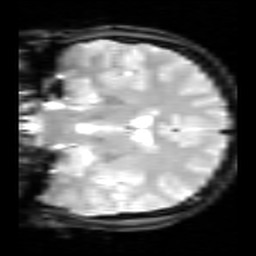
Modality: inplaneT2
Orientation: coronal
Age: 20
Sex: female
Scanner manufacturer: siemens
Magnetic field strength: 3 T
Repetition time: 5 s
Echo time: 0.033 s